Interaction volume radius: 5 \u00c5
Interaction volume height: 10 \u00c5
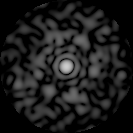
Disorder parameter: 0.8523